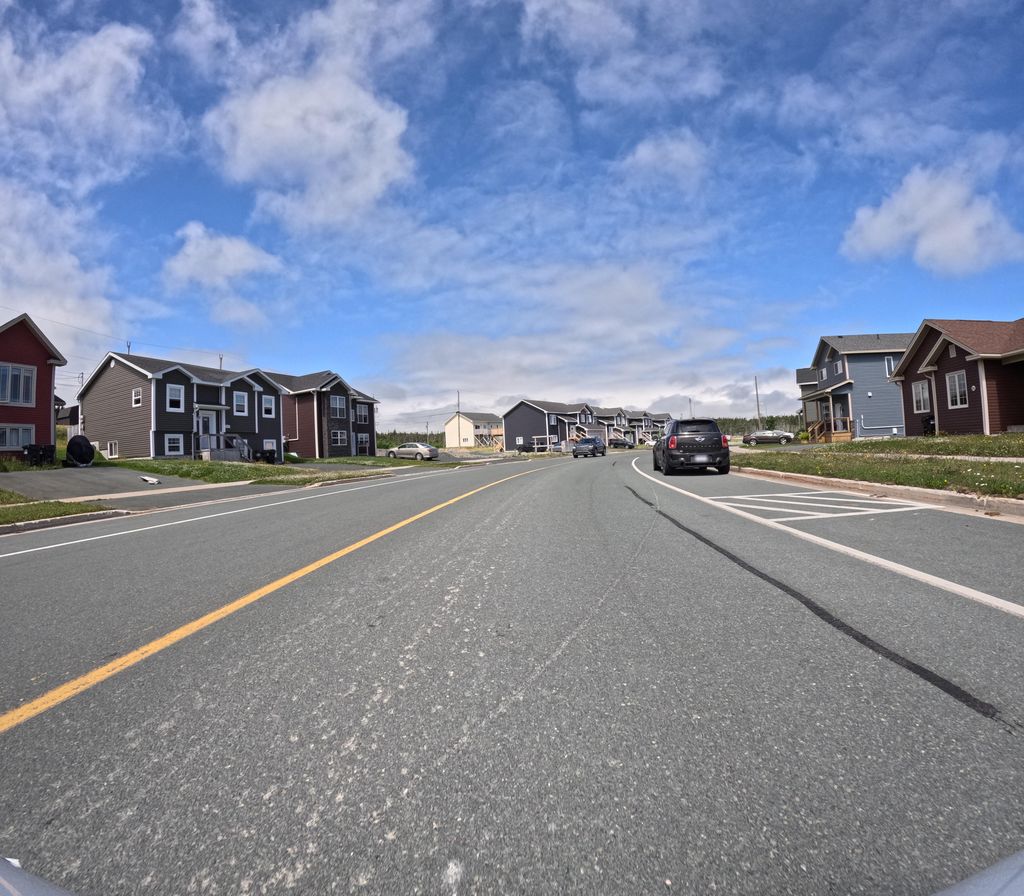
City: st_johns